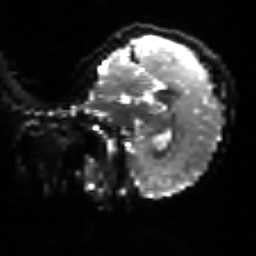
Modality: sbref
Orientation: sagittal
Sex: female
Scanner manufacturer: siemens
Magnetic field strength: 3 T
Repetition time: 5 s
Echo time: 0.071 s